Interaction volume radius: 10 \u00c5
Interaction volume height: 15 \u00c5
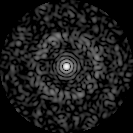
Disorder parameter: 0.851